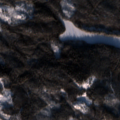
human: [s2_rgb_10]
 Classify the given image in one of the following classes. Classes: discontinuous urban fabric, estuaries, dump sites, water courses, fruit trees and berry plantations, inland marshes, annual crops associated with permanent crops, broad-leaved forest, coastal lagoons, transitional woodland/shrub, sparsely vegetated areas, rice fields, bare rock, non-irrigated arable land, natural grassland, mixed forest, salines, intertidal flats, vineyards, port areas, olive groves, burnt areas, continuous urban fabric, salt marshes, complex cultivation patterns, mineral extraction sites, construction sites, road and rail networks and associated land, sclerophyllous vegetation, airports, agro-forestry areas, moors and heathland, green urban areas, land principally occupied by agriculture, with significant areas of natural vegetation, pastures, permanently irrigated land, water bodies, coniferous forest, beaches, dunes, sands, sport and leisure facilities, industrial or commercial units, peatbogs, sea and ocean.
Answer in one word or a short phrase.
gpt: coniferous forest, mixed forest, transitional woodland/shrub, water bodies